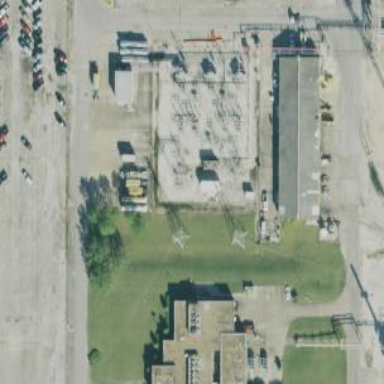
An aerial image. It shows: Outdoor industrial power substation.